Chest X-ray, PA view. Patient: 69 years old, sex M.
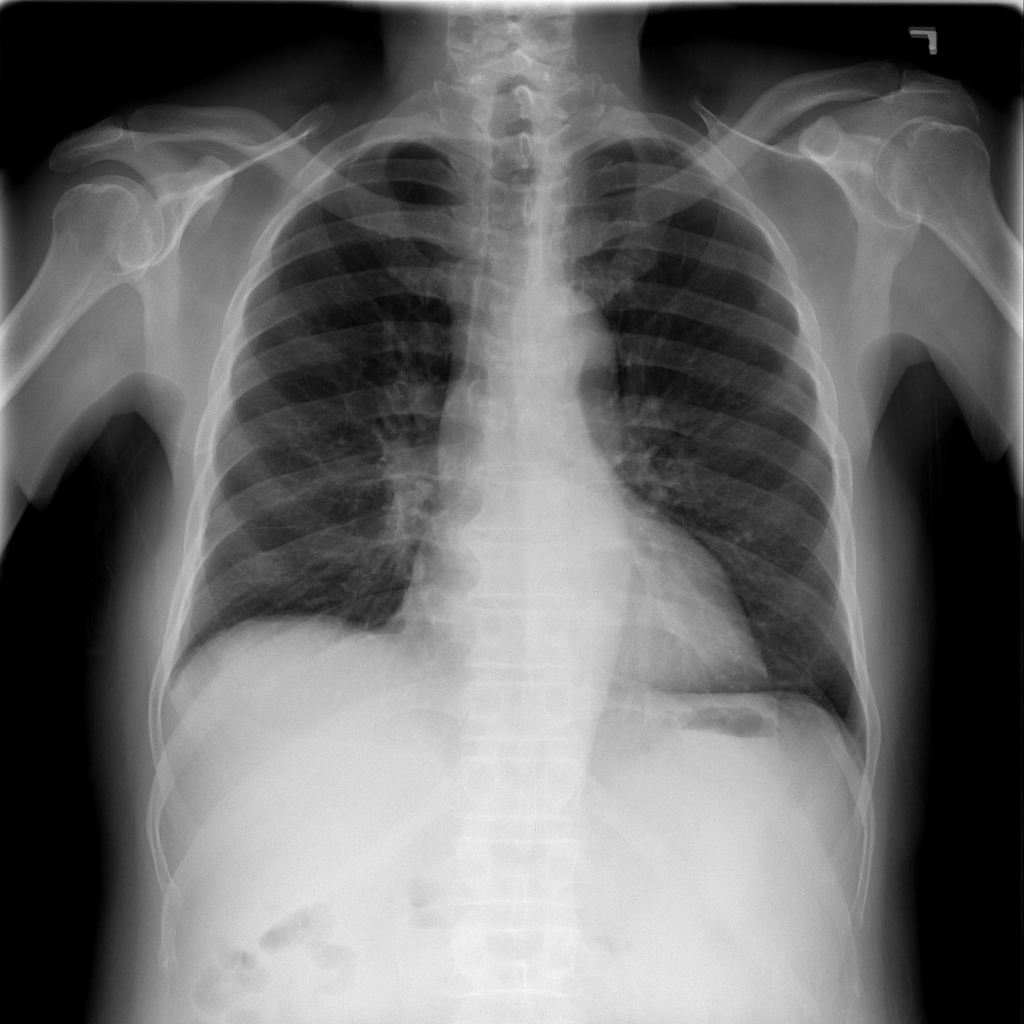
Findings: Atelectasis, Cardiomegaly